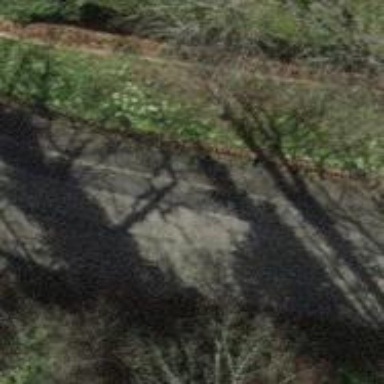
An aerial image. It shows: Tertiary road.